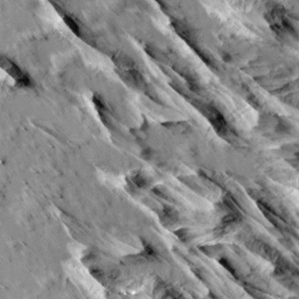
Label: non_frost